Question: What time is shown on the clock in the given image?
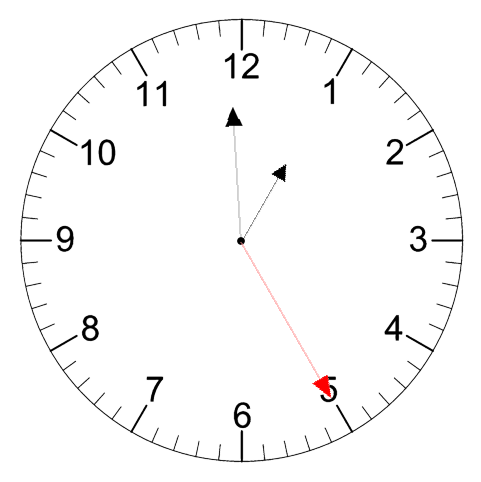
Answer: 12:59:25